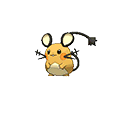
Pok\u00e9mon: dedenne